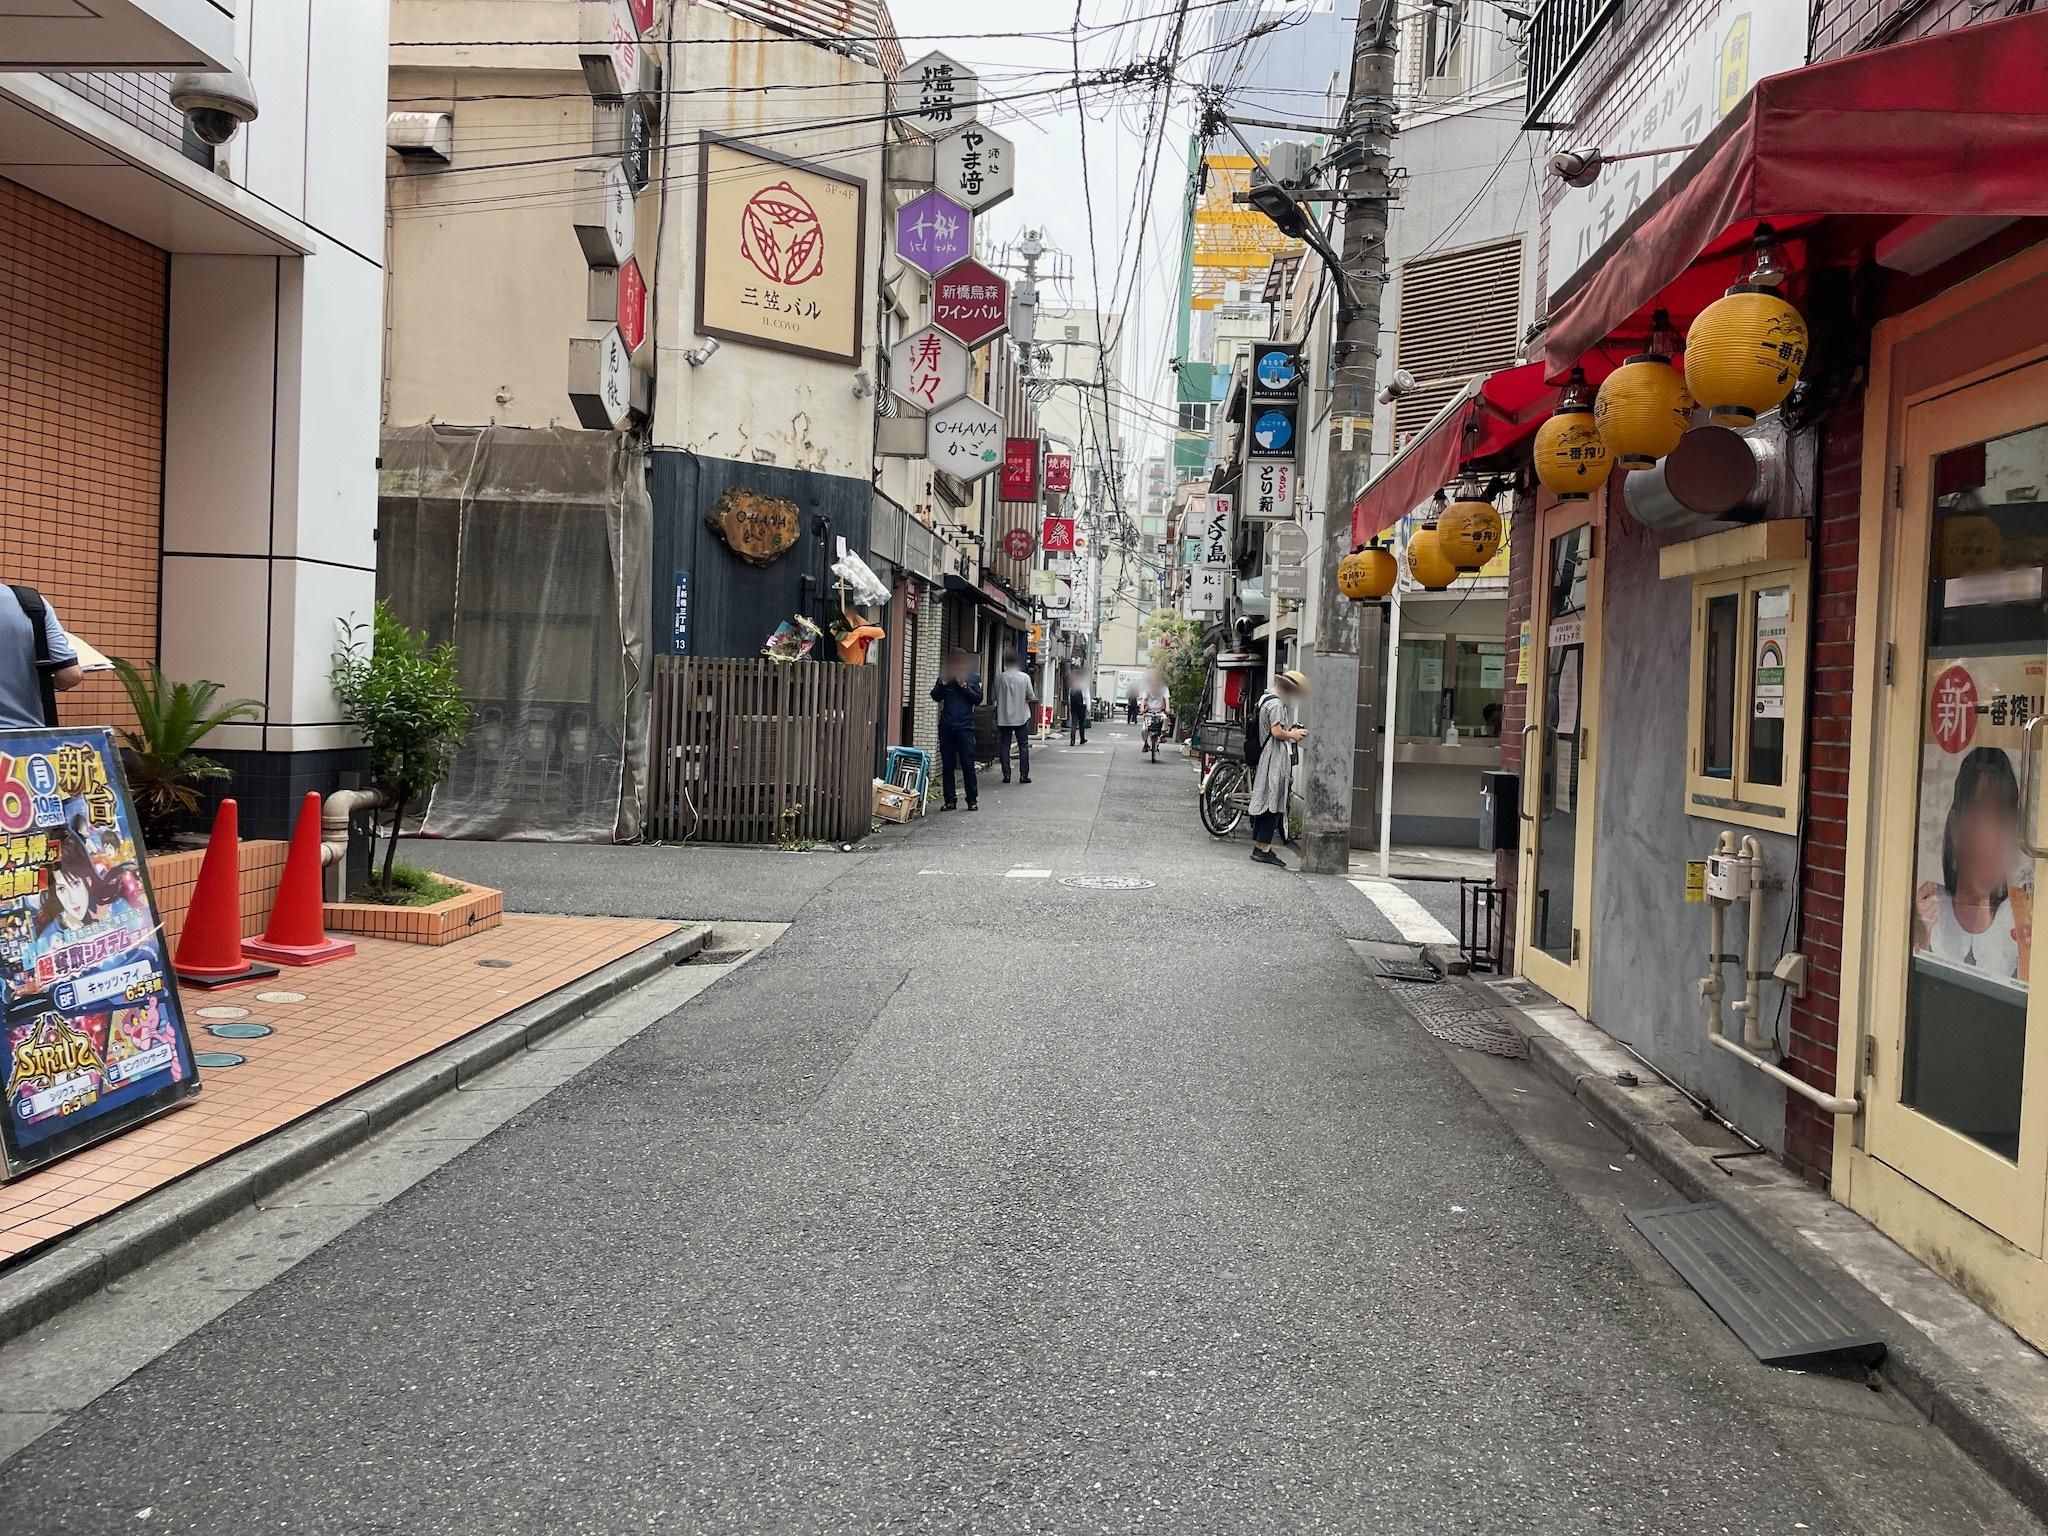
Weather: clear
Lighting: day
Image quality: good
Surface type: walking surface
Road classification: unclassified
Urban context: urban centre
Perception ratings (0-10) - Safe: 2.97, Lively: 7.94, Beautiful: 1.84, Boring: 0.96, Depressing: 6.06, Wealthy: 3.9